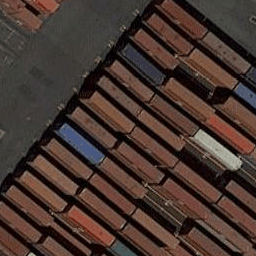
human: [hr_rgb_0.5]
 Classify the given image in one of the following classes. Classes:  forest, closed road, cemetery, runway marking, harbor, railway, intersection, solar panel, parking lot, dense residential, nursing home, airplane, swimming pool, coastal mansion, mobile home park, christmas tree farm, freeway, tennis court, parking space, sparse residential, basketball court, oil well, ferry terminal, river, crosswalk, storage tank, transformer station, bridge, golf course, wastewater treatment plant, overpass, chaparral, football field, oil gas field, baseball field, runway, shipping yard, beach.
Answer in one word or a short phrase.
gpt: shipping yard